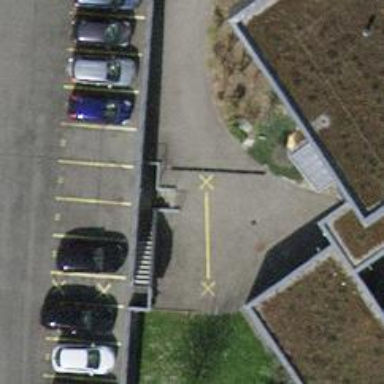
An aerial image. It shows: Set of steps on the road.